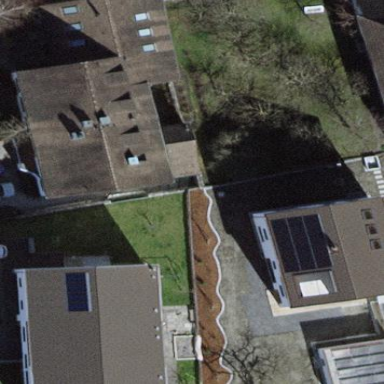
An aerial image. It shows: Semi-detached house.